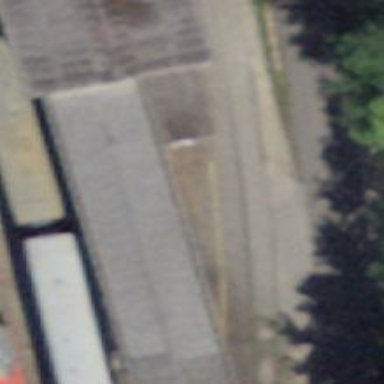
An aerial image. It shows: Building used as railway workshop.